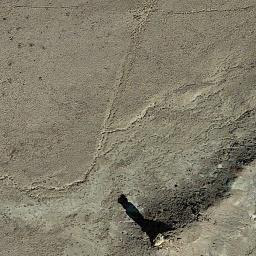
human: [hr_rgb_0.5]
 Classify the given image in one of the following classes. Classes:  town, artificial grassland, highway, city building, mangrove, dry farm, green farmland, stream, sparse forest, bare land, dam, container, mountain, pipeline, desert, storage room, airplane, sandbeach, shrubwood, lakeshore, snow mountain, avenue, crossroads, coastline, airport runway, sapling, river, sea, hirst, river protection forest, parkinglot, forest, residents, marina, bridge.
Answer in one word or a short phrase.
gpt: bare land